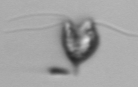
Label: Pyramimonas_longicauda